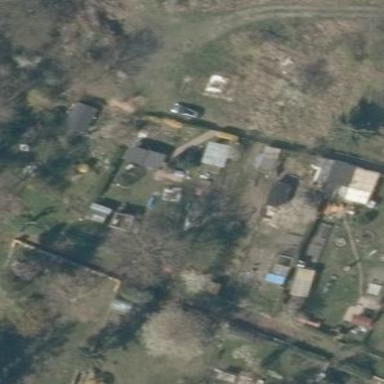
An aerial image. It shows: Area designated for allotments.